Question:
With this FreeCodeCamp problem I was stuck for ages but managed to get through it when I changed:
'''
if(contacts[i].firstName === name)
'''
to
'''
if(contacts[i].name === firstName)
'''
Not sure why switching 'name' and 'firstName' around worked, can someone explain why?
update: added entire code for clarity:
'''
//Setup
var contacts = [
{
"firstName": "Akira",
"lastName": "Laine",
"number": "<PHONE>",
"likes": ["Pizza", "Coding", "Brownie Points"]
},
{
"firstName": "Harry",
"lastName": "Potter",
"number": "<PHONE>",
"likes": ["Hogwarts", "Magic", "Hagrid"]
},
{
"firstName": "Sherlock",
"lastName": "Holmes",
"number": "<PHONE>",
"likes": ["Intriguing Cases", "Violin"]
},
{
"firstName": "Kristian",
"lastName": "Vos",
"number": "unknown",
"likes": ["JavaScript", "Gaming", "Foxes"]
}
];
function lookUpProfile(name, prop){
// Only change code below this line
for (var i =0; i <contacts.length; i++) {
if(contacts[i].firstName === name) {
if(contacts[i].hasOwnProperty(prop)) {
return contacts[i][prop];
} else
return "No such property";
}
}
return "No such contact"
// Only change code above this line
}
// Change these values to test your function
lookUpProfile("Akira", "likes");
'''
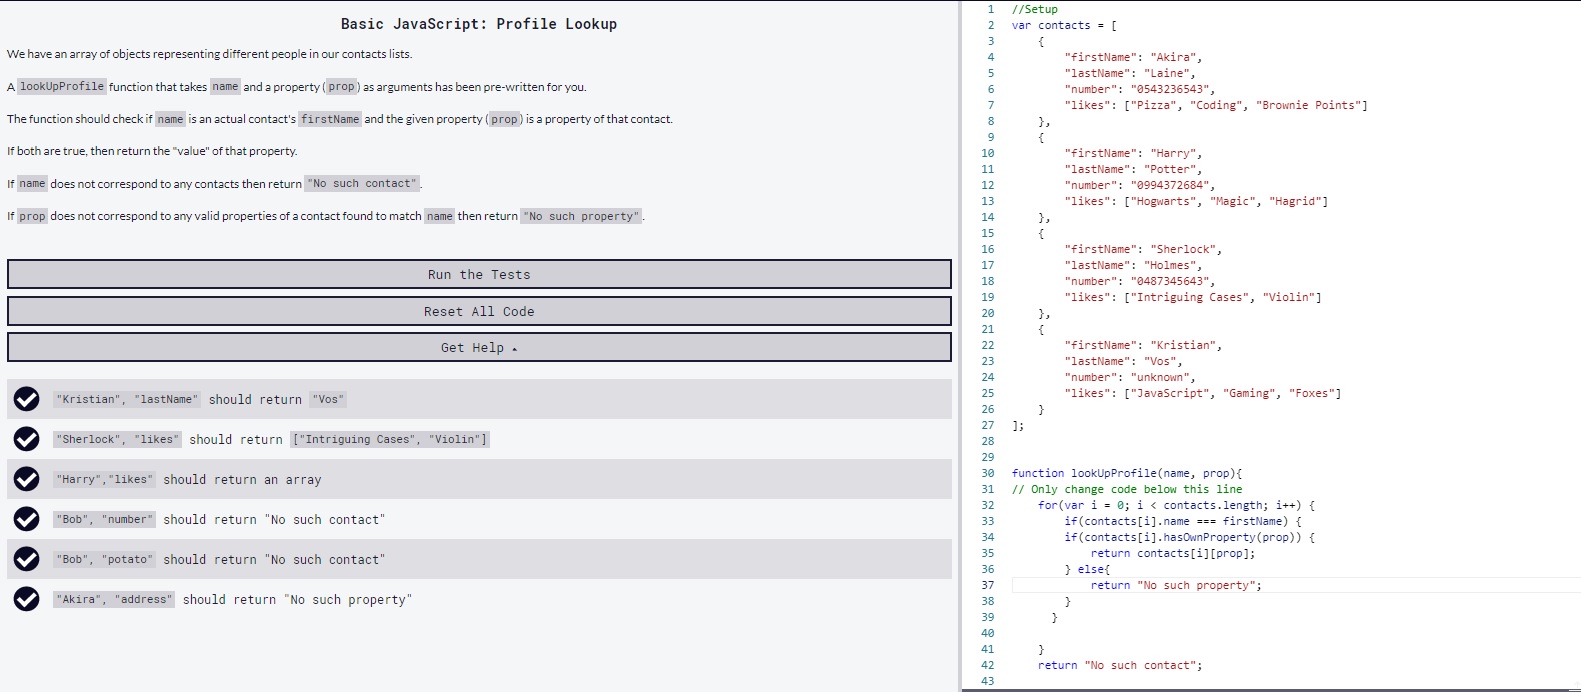
Answer: There are two issues with using the following 'if' statement:
'''
if(contacts[i].name === firstName)
'''
The first issue is that you are trying to use 'firstName' as a . There is no variable in your code called 'firstName' and so you'll get an error when you try to use it as one. Instead, 'firstName' is a of an object in your array (not to be confused with a standalone variable). This means you can only access 'firstName' with reference to an object in your array.
The second issue with the above code is 'contacts[i].name'. In this part of your code 'contacts[i]' is referring to the 'ith' object in your code. You are then trying to access the 'name' property of this given object. However, none of your objects have a 'name' property - they have a 'firstName' property, but don't have a 'name' property. So, when you try and access a property/key that isn't in your object, you'll get 'undefined' back.
The valid code to use is:
'''
if(contacts[i].firstName === name)
'''
as 'firstName' a property of your object (which you are accessing with reference to your object - 'contacts[i]') and 'name' is a variable (an argument of the function) which can be used without any problems.